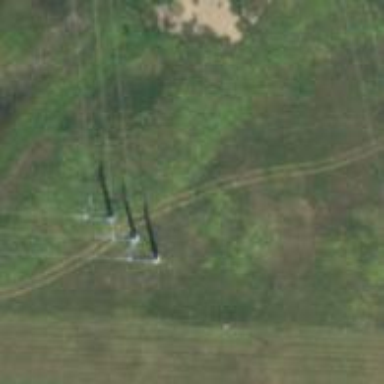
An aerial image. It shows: Triple tower power structure.